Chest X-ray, PA view. Patient: 24 years old, sex M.
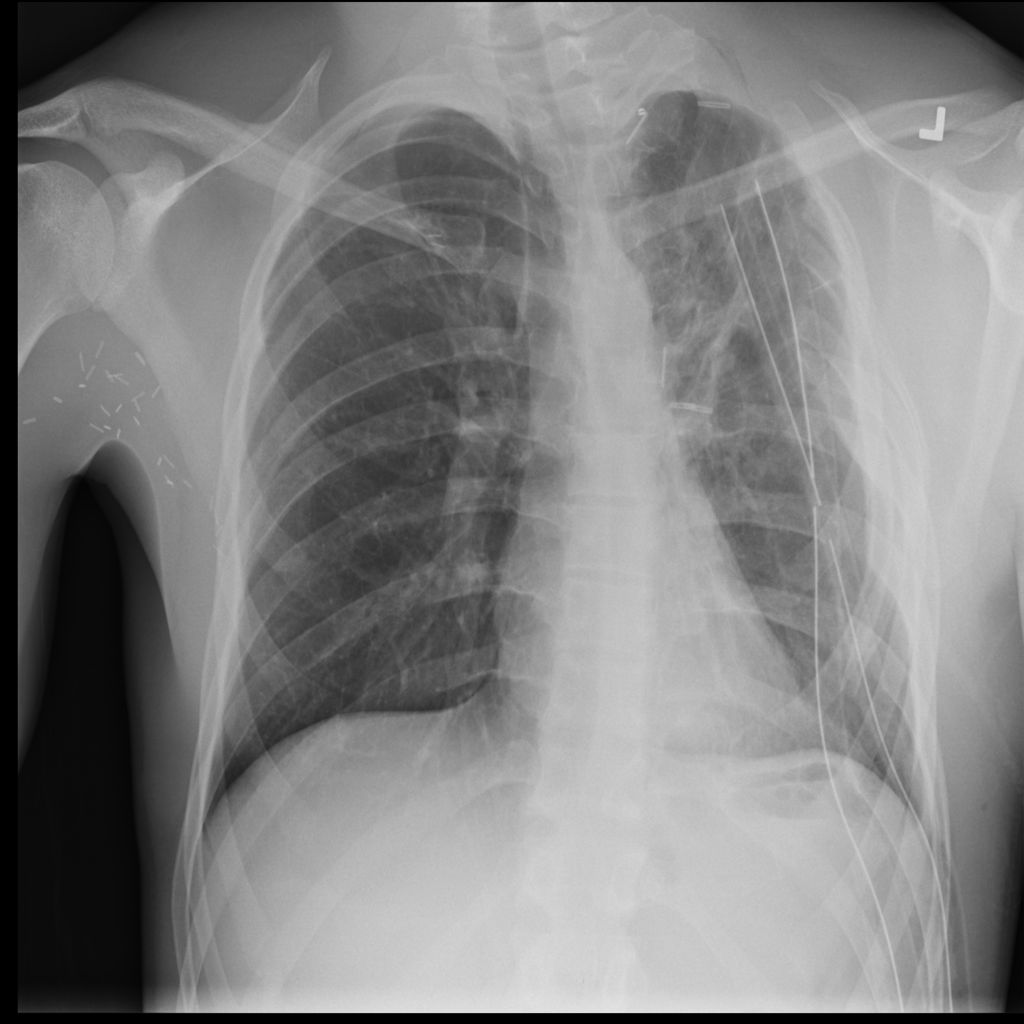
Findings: Emphysema